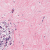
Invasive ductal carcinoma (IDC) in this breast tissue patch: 0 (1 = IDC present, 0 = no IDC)